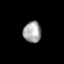
Tissue: lung
Cell type: Epithelial cells
Senescence score: 0.2178
Nuclear area (px): 369
Mean DAPI intensity: 163.618